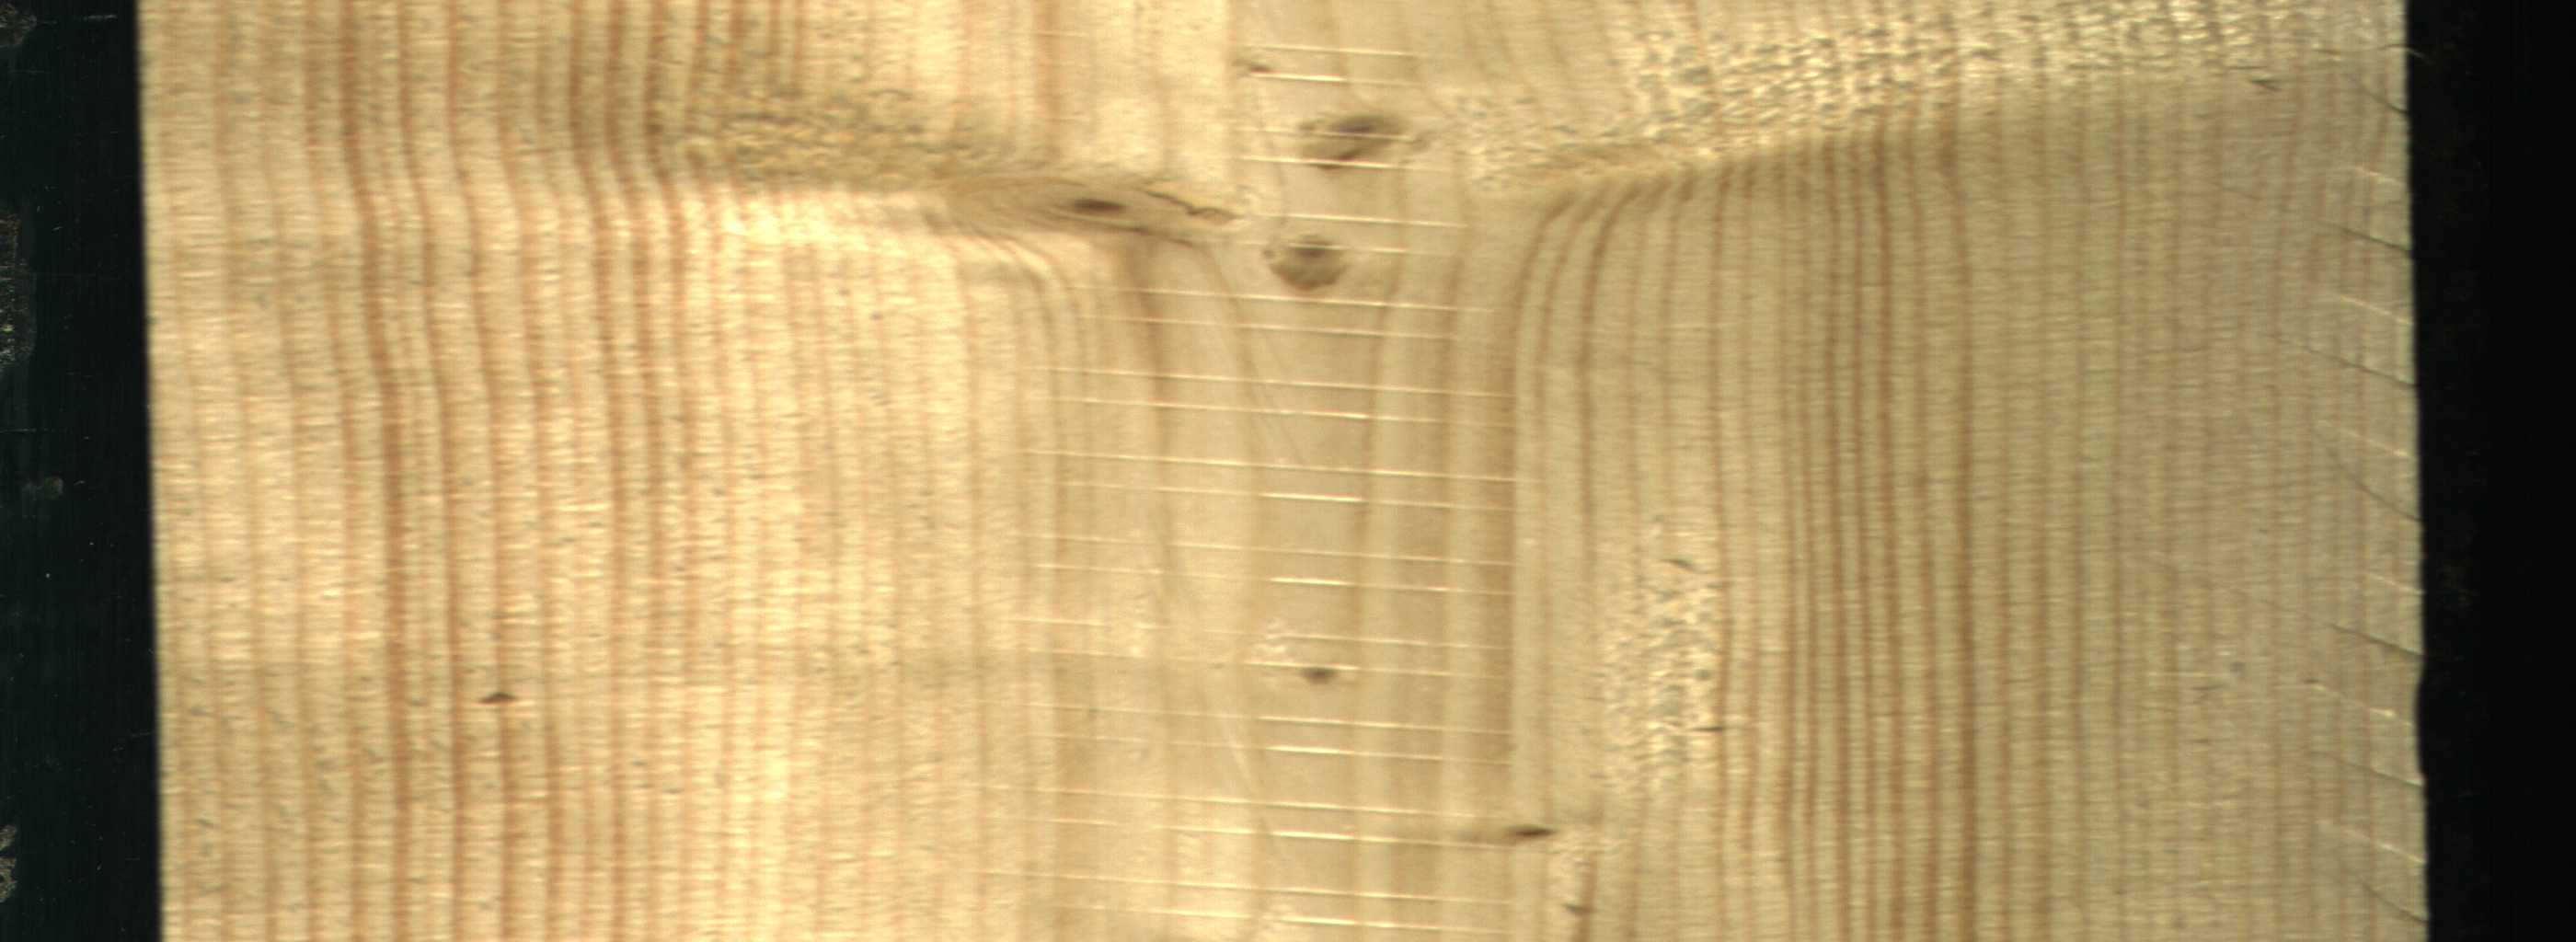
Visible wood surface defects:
Live_Knot
Live_Knot
Live_Knot